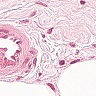
Metastatic tissue present: no